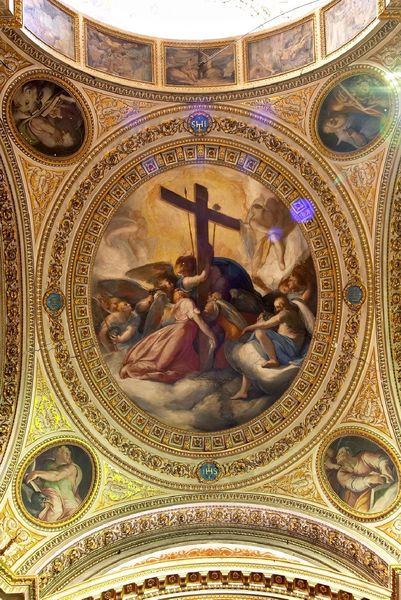
Titel: Deckenfresken der zweiten Kapelle auf der Südseite von Il Gesù in Rom
Künstler: Gaspare Celio
Standort: Rom, Il Gesù (EU - I - Latium)
Schlagwörter: blau, gott, himmel, wolken, menschen, kleid, ornament, bild, kirche, sonne, gold, decke, rosa, oval, rund, engel, balkon, bilder, bücher, kuppel, ornamente, verzierung, wandgemälde, festhalten, buch, medaillon, kreuz, balustrade, kunst, jesus, kreuzigung, fresken, speer, deckengemälde, ornamentik, rotunde, vierung, rondelle, apostel, evangelisten, ihs, deckenbemalung, bildfeld, evagelist, kreuzafrichtung